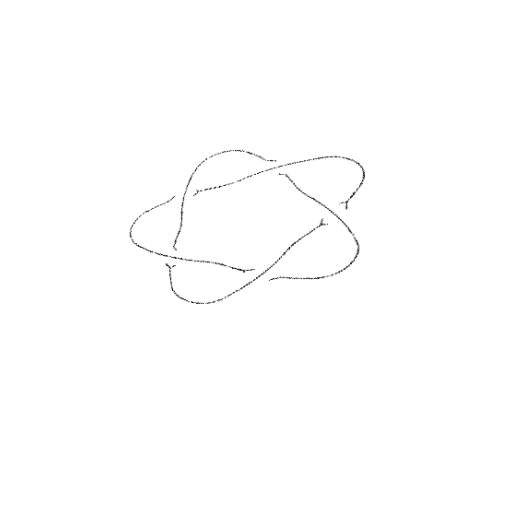
Crossing number: 5